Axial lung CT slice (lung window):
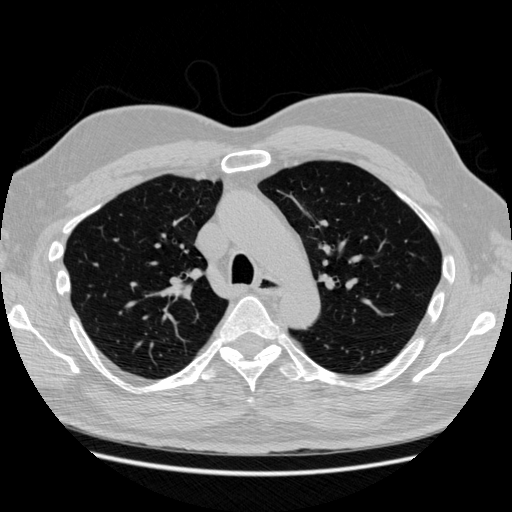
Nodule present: no